Question: I have a polygon that is generated from a bitmap. I'm trying to draw the bitmap onto the polygon but can't figure out why it's not working.
It works when there is no rotation. But apply rotation and it goes out of the centre.

Code for drawing the bitmap
'''
mMatrix.setScale(this.mPolygon.getScaleX(), this.mPolygon.getScaleY());
//Could be wrong, maybe it's the topLeft. it needs.
mMatrix.setTranslate(
this.getDimensions().centerX() - (this.getDimensions().width() / 2f),
this.getDimensions().centerY() - (this.getDimensions().height() / 2f)
);
mMatrix.postRotate(this.getRotation(), this.getDimensions().centerX(), this.getDimensions().centerY());
canvas.drawBitmap(this.mBitmap, mMatrix, null);
'''
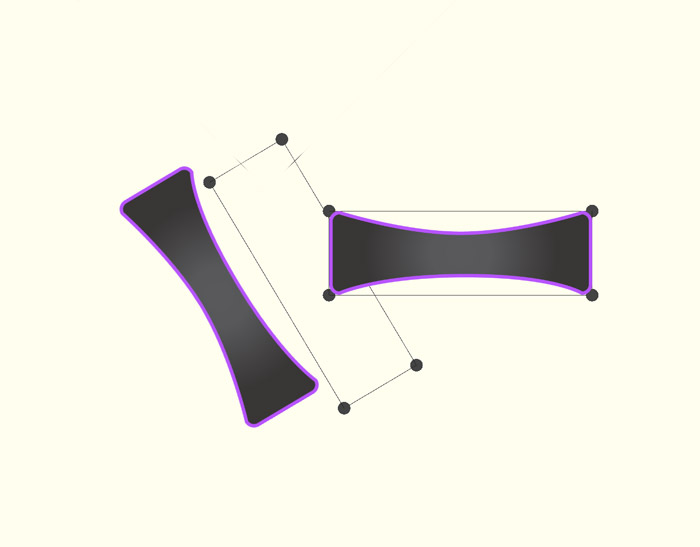
Answer: For anyone with the same problem it's because the bitmap is different dimensions to the polygon. Heres the code that works.
'''
mMatrix.reset();
mMatrix.setTranslate(
this.getDimensions().centerX() - (this.mBitmap.getWidth() / 2),
this.getDimensions().centerY() - (this.mBitmap.getHeight() / 2));
mMatrix.postRotate (getRotation(), this.getDimensions().centerX(), this.getDimensions().centerY());
mMatrix.postScale(this.mPolygon.getScaleX(), this.mPolygon.getScaleY());
canvas.drawBitmap(this.mBitmap, mMatrix, null);
'''